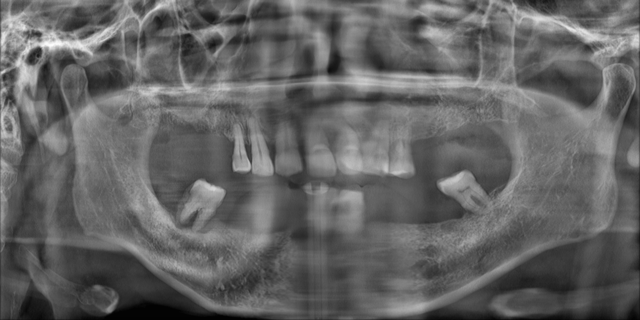
adult